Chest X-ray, PA view. Patient: 52 years old, sex M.
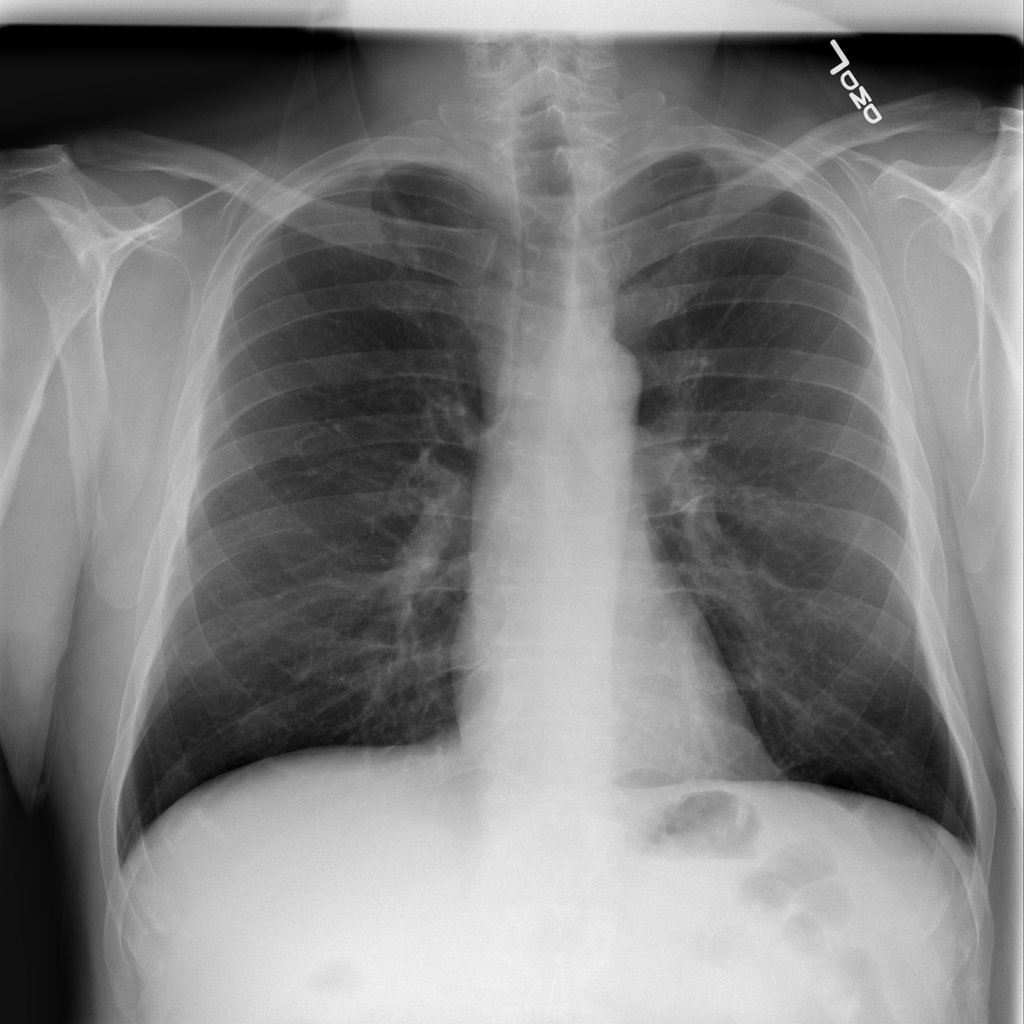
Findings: No Finding